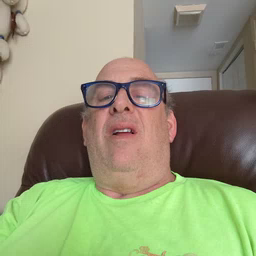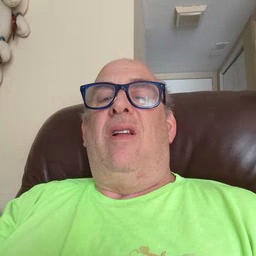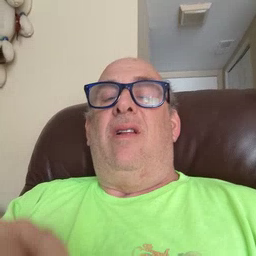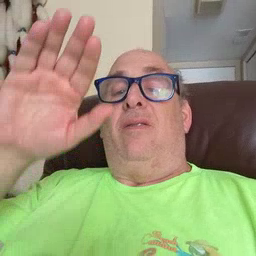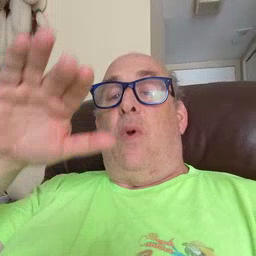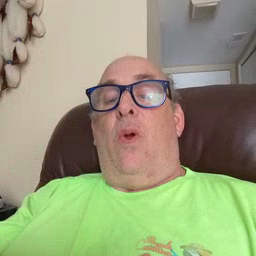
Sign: snow